Question: I'm having issues getting a TCustomControl to work with transparency in Delphi 2007. I've currently reduced the problem to the code below. The issue is that when the form is initially created the controls are drawing in the reverse order they are added to the form. When the form is resized, they paint in the correct order. What am I doing wrong? Excluding 3rd party solutions is there a more appropriate path to follow?

Here's my sample project demonstrating the issue in Delphi 2007.
'''
unit Main;
interface
uses
Forms, Classes, Controls, StdCtrls, Messages,
ExtCtrls;
type
// Example of a TWinControl derived control
TMyCustomControl = class(TCustomControl)
protected
procedure CreateParams(var params: TCreateParams); override;
procedure WMEraseBkGnd(var msg: TWMEraseBkGnd);
message WM_ERASEBKGND;
procedure Paint; override;
end;
type
TForm1 = class(TForm)
procedure FormCreate(Sender: TObject);
procedure FormPaint(Sender: TObject);
private
YellowBox: TMyCustomControl;
GreenBox: TMyCustomControl;
end;
var
Form1: TForm1;
implementation
uses
Windows, Graphics;
{$R *.dfm}
{ TForm1 }
procedure TForm1.FormCreate(Sender: TObject);
begin
self.OnPaint := FormPaint;
GreenBox := TMyCustomControl.Create(self);
GreenBox.Parent := self;
GreenBox.SetBounds(10,10,200,200);
GreenBox.color := clGreen;
YellowBox := TMyCustomControl.Create(self);
YellowBox.Parent := self;
YellowBox.SetBounds(100,100,200,200);
YellowBox.color := clYellow;
end;
// Paint bars on form background
procedure TForm1.FormPaint(Sender: TObject);
var
Idx: Integer;
begin
for Idx := 0 to ClientHeight div 8 do
begin
if Odd(Idx) then
Canvas.Brush.Color := clWhite
else
Canvas.Brush.Color := clSilver; // pale yellow
Canvas.FillRect(Rect(0, Idx * 8, ClientWidth, Idx * 8 + 8));
end;
end;
{ TMyCustomControl }
procedure TMyCustomControl.CreateParams(var params: TCreateParams);
begin
inherited;
params.ExStyle := params.ExStyle or WS_EX_TRANSPARENT;
end;
procedure TMyCustomControl.WMEraseBkGnd(var msg: TWMEraseBkGnd);
begin
SetBkMode (msg.DC, TRANSPARENT);
msg.result := 1;
end;
procedure TMyCustomControl.Paint;
begin
Canvas.Brush.Color := color;
Canvas.RoundRect(0,0,width,height,50,50);
end;
end.
'''
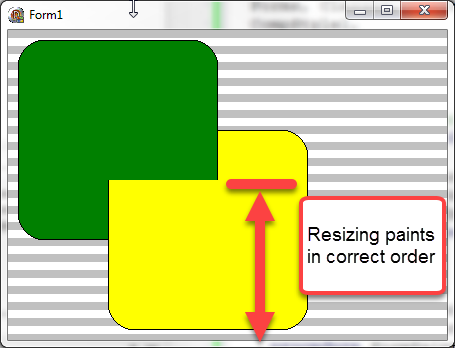
Answer: What is wrong is your expectancy of the order of painting of your controls. The order of controls receiving 'WM_PAINT' messages is documented to be actually in the exact opposite order, the top-most control receives the message first. More on the documentation later, since having 'WS_EX_TRANSPARENT' styled siblings leaves us in undocumented territory. As you have already noted, you have a case where the order of the controls receiving 'WM_PAINT' messages is not deterministic - when resizing the window the order changes.
I've modified a bit of your reproduction case to see what is happening. The modifications are the inclusion of two panels and a debug output when they receive 'WM_PAINT'.
'''
unit Unit1;
interface
uses
Forms, Classes, Controls, StdCtrls, Messages, ExtCtrls;
type
TMyCustomControl = class(TCustomControl)
protected
procedure CreateParams(var params: TCreateParams); override;
procedure WMEraseBkGnd(var msg: TWMEraseBkGnd);
message WM_ERASEBKGND;
procedure Paint; override;
procedure WMPaint(var Message: TWMPaint); message WM_PAINT;
end;
TPanel = class(extctrls.TPanel)
protected
procedure WMPaint(var Message: TWMPaint); message WM_PAINT;
end;
type
TForm1 = class(TForm)
procedure FormCreate(Sender: TObject);
procedure FormPaint(Sender: TObject);
private
YellowBox: TMyCustomControl;
GreenBox: TMyCustomControl;
Panel1, Panel2: TPanel;
end;
var
Form1: TForm1;
implementation
uses
sysutils, windows, graphics;
{$R *.dfm}
{ TForm1 }
procedure TForm1.FormCreate(Sender: TObject);
begin
Width := 590;
Height := 270;
OnPaint := FormPaint;
GreenBox := TMyCustomControl.Create(self);
GreenBox.Parent := self;
GreenBox.SetBounds(20, 20, 140, 140);
GreenBox.color := clGreen;
GreenBox.Name := 'GreenBox';
//{
Panel1 := TPanel.Create(Self);
Panel1.Parent := Self;
Panel1.SetBounds(240, 40, 140, 140);
Panel1.ParentBackground := False;
Panel1.Color := clMoneyGreen;
Panel1.Name := 'Panel1';
Panel2 := TPanel.Create(Self);
Panel2.Parent := Self;
Panel2.SetBounds(260, 60, 140, 140);
Panel2.ParentBackground := False;
Panel2.Color := clCream;
Panel2.Name := 'Panel2';
//}
YellowBox := TMyCustomControl.Create(self);
YellowBox.Parent := self;
YellowBox.SetBounds(80, 80, 140, 140);
YellowBox.color := clYellow;
YellowBox.Name := 'YellowBox';
YellowBox.BringToFront;
end;
// Paint bars on form background
procedure TForm1.FormPaint(Sender: TObject);
var
Idx: Integer;
begin
for Idx := 0 to ClientHeight div 8 do
begin
if Odd(Idx) then
Canvas.Brush.Color := clWhite
else
Canvas.Brush.Color := clSilver; // pale yellow
Canvas.FillRect(Rect(0, Idx * 8, ClientWidth, Idx * 8 + 8));
end;
end;
{ TPanel }
procedure TPanel.WMPaint(var Message: TWMPaint);
begin
OutputDebugString(PChar(Format(' %s painting..', [Name])));
inherited;
end;
{ TMyCustomControl }
procedure TMyCustomControl.CreateParams(var params: TCreateParams);
begin
inherited;
params.ExStyle := params.ExStyle or WS_EX_TRANSPARENT;
end;
procedure TMyCustomControl.WMEraseBkGnd(var msg: TWMEraseBkGnd);
begin
msg.Result := 1;
end;
procedure TMyCustomControl.WMPaint(var Message: TWMPaint);
begin
OutputDebugString(PChar(Format(' %s painting..', [Name])));
inherited;
end;
procedure TMyCustomControl.Paint;
begin
Canvas.Brush.Color := Color;
Canvas.RoundRect(0, 0, Width, Height, 50, 50);
end;
end.
'''
Which produces this form:
<URL>
As determined by order of creation, the z-order is, from bottom to top,
1. GreenBox,
2. Panel1,
3. Panel2,
4. YellowBox.
The debug output for the 'WM_PAINT' messages is this:
> '''
Debug Output: Panel2 painting.. Process Project1.exe (12548)
Debug Output: Panel1 painting.. Process Project1.exe (12548)
Debug Output: YellowBox painting.. Process Project1.exe (12548)
Debug Output: GreenBox painting.. Process Project1.exe (12548)
'''
There are two things worth to note in this order.
, Panel2 receives the paint message before Panel1, although Panel2 is higher in the z-order.
So how is it that while we see Panel2 as a whole, but we see only part of Panel1 even though it is painted later? This is where update regions come into play. The <URL> style flags in controls tell the OS that part of a control occupied by a sibling higher in the z-order is not going to be painted.
> Clips child windows relative to each other; that is, when a particular
child window receives a message, the
style clips all other overlapping child windows out of the region of
the child window to be updated.
Let's dig into a bit more in the 'WM_PAINT' handler of Panel1 and see how the OS' update region looks like.
'''
{ TPanel }
// not declared in D2007
function GetRandomRgn(hdc: HDC; hrgn: HRGN; iNum: Integer): Integer; stdcall;
external gdi32;
const
SYSRGN = 4;
procedure TPanel.WMPaint(var Message: TWMPaint);
var
PS: TPaintStruct;
Rgn: HRGN;
TestDC: HDC;
begin
OutputDebugString(PChar(Format(' %s painting..', [Name])));
Message.DC := BeginPaint(Handle, PS);
Rgn := CreateRectRgn(0, 0, 0, 0);
if (Name = 'Panel1') and (GetRandomRgn(Message.DC, Rgn, SYSRGN) = 1) then begin
OffsetRgn(Rgn, - Form1.ClientOrigin.X + Width + 40, - Form1.ClientOrigin.Y);
TestDC := GetDC(Form1.Handle);
SelectObject(TestDC, GetStockObject(BLACK_BRUSH));
PaintRgn(TestDC, Rgn);
ReleaseDC(Form1.Handle, TestDC);
DeleteObject(Rgn);
end;
inherited;
EndPaint(Handle, PS);
end;
'''
The 'BeginPaint' will clip the update region with the system update region which you can then retrieve with 'GetRandomRgn'. I've dumped the clipped update region to the right of the form. Don't mind the 'Form1' references or missing error checks, we are only debugging. Anyway, this produces the below form:
<URL>
So, whatever you draw in the client area of Panel1, it will get clipped into the black shape, hence it cannot be visually come into front of Panel2.
, remember that the green box is created first, then the panels and then the yellow last. So why is it that the two transparent controls are painted after the two panels?
First, remember that controls are painted from top to bottom. Now, how can it be possible for a transparent control to draw onto something which is drawn after it? Obviously it is not possible. So the entire painting algorithm have to change. There is no documentation on this and the best explanation I've found is from a <URL> of Raymond Chen:
> ... The 'WS_EX_TRANSPARENT' extended window style alters the painting
algorithm as follows: If a 'WS_EX_TRANSPARENT' window needs to be
painted, and it has any non-'WS_EX_TRANSPARENT' windows siblings (which
belong to the same process) which also need to be painted, then the
window manager will paint the non-'WS_EX_TRANSPARENT' windows first.
The top to bottom painting order makes it a difficult one when you have transparent controls. Then there is the case of overlapping transparent controls - which is more transparent than the other? Just accept the fact that overlapping transparent controls produce undetermined behavior.
If you investigate the system update regions of the transparent boxes in the above test case, you'll find both to be exact squares.
Let's shift the panels to in-between the boxes.
'''
procedure TForm1.FormCreate(Sender: TObject);
begin
Width := 590;
Height := 270;
OnPaint := FormPaint;
GreenBox := TMyCustomControl.Create(self);
GreenBox.Parent := self;
GreenBox.SetBounds(20, 20, 140, 140);
GreenBox.color := clGreen;
GreenBox.Name := 'GreenBox';
//{
Panel1 := TPanel.Create(Self);
Panel1.Parent := Self;
Panel1.SetBounds(40, 40, 140, 140);
Panel1.ParentBackground := False;
Panel1.Color := clMoneyGreen;
Panel1.Name := 'Panel1';
Panel2 := TPanel.Create(Self);
Panel2.Parent := Self;
Panel2.SetBounds(60, 60, 140, 140);
Panel2.ParentBackground := False;
Panel2.Color := clCream;
Panel2.Name := 'Panel2';
//}
YellowBox := TMyCustomControl.Create(self);
YellowBox.Parent := self;
YellowBox.SetBounds(80, 80, 140, 140);
YellowBox.color := clYellow;
YellowBox.Name := 'YellowBox';
YellowBox.BringToFront;
end;
...
procedure TMyCustomControl.WMPaint(var Message: TWMPaint);
var
PS: TPaintStruct;
Rgn: HRGN;
TestDC: HDC;
begin
OutputDebugString(PChar(Format(' %s painting..', [Name])));
Message.DC := BeginPaint(Handle, PS);
Rgn := CreateRectRgn(0, 0, 0, 0);
if (Name = 'GreenBox') and (GetRandomRgn(Message.DC, Rgn, SYSRGN) = 1) then begin
OffsetRgn(Rgn, - Form1.ClientOrigin.X + Width + 260, - Form1.ClientOrigin.Y);
TestDC := GetDC(Form1.Handle);
SelectObject(TestDC, GetStockObject(BLACK_BRUSH));
PaintRgn(TestDC, Rgn);
ReleaseDC(Form1.Handle, TestDC);
DeleteObject(Rgn);
end;
inherited;
EndPaint(Handle, PS);
end;
'''
<URL>
The right-most black shape is the system update region for the GreenBox. After all the system can apply clipping to a transparent control. I think it would suffice to conclude that the painting algorithm is not perfect when you've got a bunch of transparent controls.
---
As promised, the <URL>:
> ... If a window in the parent chain is composited (a window with
WX_EX_COMPOSITED), sibling windows receive WM_PAINT messages in the
reverse order of their position in the Z order. Given this, the window
highest in the Z order (on the top) receives its message
last, and vice versa. If a window in the parent chain is not
composited, sibling windows receive messages in Z order.
For as little as I tested, setting 'WS_EX_COMPOSITED' on the parent form seems to work. But I don't know if it is applicable in your case.